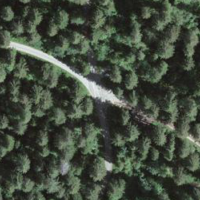
EUNIS habitat code: 43
Species observed at this site:
Cardamine heptaphylla